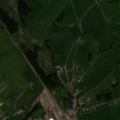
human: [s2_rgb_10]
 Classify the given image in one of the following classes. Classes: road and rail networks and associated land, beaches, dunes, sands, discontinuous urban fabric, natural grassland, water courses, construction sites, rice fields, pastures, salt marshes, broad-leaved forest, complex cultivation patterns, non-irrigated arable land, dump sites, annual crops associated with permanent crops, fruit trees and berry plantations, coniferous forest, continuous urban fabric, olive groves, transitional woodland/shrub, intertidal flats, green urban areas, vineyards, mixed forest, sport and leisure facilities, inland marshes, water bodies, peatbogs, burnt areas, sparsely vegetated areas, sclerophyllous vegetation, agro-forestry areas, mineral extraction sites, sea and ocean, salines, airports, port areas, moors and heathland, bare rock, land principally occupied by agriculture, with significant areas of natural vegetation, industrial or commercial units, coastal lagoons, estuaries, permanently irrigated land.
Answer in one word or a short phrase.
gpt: discontinuous urban fabric, pastures, land principally occupied by agriculture, with significant areas of natural vegetation